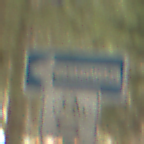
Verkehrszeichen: EinbahnstrasseLinksweisend
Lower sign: RichtungsangabeDurchPfeile9
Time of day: MorningAfternoon
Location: Outdoor (Nature)
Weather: Overcast
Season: Winter
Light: Natural